Field crop: maize
Growth stage: 2
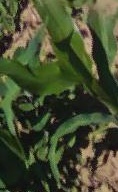
Species: maize